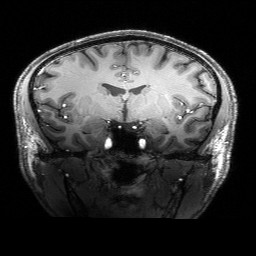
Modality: T1w
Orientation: sagittal